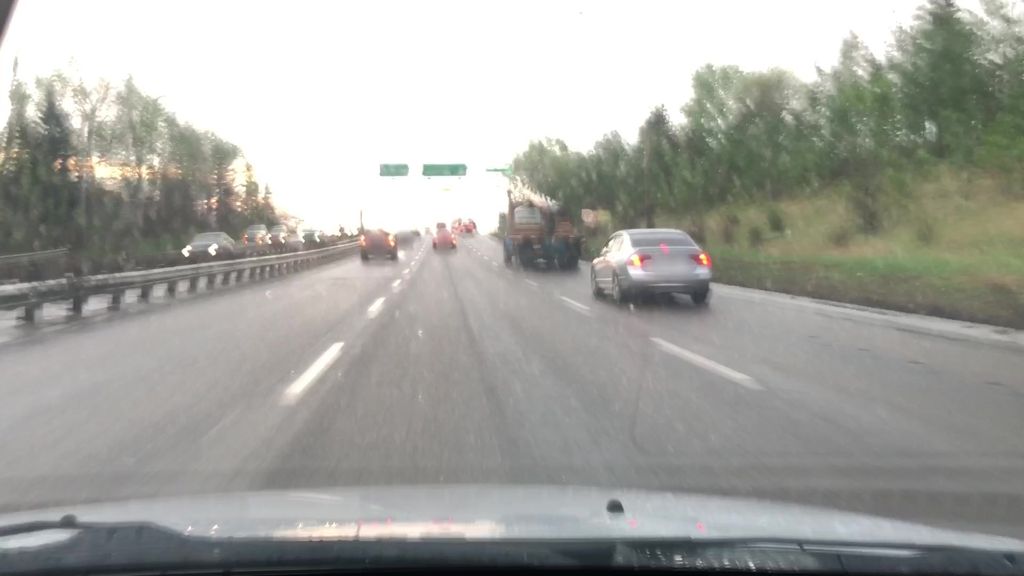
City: edmonton